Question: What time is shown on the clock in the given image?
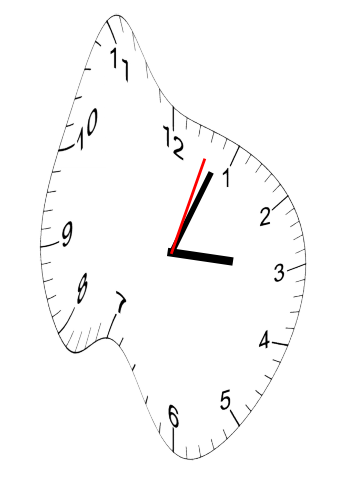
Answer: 03:04:03